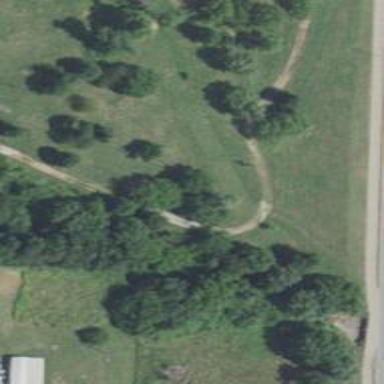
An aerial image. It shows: Disc golf tee.